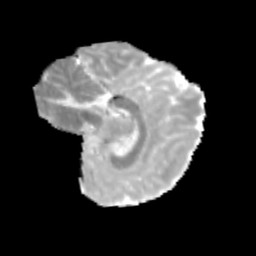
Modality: MD
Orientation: sagittal
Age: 10
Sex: male
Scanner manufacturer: siemens
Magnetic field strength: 3 T
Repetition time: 3.8 s
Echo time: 0.07 s